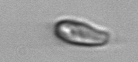
Label: Chrysochromulina